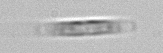
Label: pennate